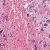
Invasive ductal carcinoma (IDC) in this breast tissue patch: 1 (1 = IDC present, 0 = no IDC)